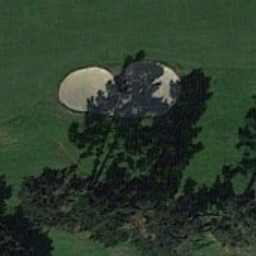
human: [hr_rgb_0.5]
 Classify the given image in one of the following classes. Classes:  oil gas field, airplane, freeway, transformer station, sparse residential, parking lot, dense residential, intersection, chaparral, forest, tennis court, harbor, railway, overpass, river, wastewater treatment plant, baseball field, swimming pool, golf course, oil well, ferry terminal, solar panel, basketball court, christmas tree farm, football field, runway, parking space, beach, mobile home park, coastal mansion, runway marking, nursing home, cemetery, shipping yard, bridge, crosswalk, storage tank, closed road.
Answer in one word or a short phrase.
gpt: golf course